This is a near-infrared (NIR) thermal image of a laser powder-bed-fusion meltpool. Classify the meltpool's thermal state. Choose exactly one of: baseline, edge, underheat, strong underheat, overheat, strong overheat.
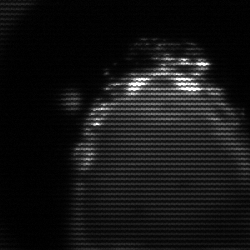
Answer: edge